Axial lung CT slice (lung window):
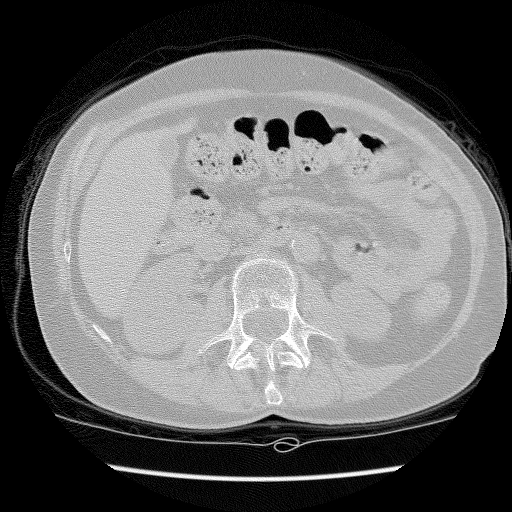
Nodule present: no